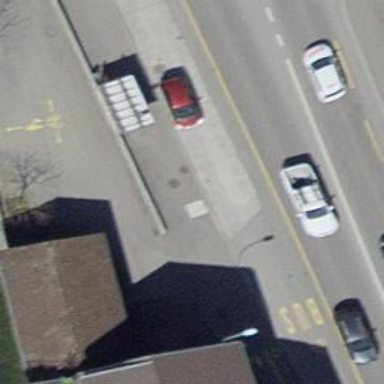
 serving as platform for public transportation."